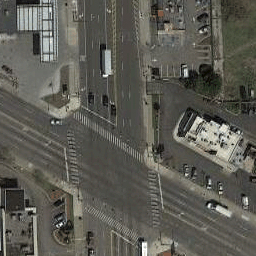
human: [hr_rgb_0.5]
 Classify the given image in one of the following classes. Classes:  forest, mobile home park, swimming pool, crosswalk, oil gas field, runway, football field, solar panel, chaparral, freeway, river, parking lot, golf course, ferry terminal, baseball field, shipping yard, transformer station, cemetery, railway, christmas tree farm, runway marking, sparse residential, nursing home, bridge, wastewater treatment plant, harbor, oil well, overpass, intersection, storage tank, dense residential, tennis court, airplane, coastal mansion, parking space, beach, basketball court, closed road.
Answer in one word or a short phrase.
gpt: intersection